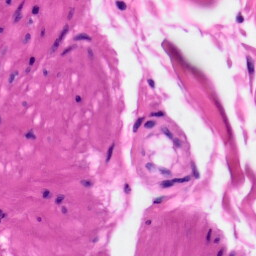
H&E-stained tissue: Skin